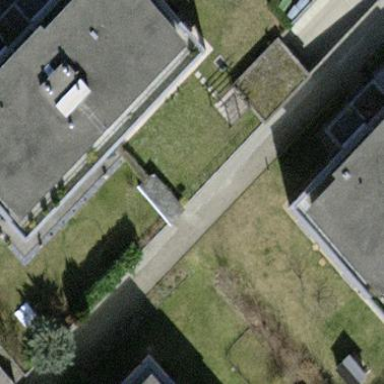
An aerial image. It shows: Flat-roofed apartment building.